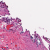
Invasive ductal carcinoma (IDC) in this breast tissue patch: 0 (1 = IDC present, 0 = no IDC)